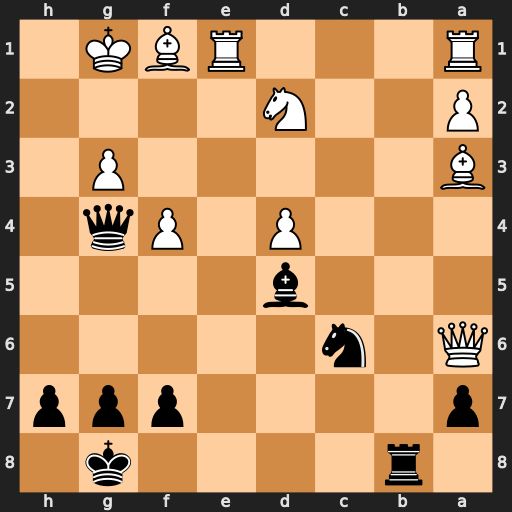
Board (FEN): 1r4k1/p4ppp/Q1n5/3b4/3P1Pq1/B5P1/P2N4/R3RBK1
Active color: b
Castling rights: -
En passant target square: -
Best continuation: Qxg3+ Bg2 Qxg2#